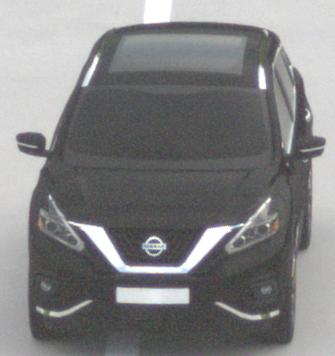
Make: Nissan
Model: Murano
Detailed model: Gen. 3 Z52
Model produced from: 2015
Doors: 5
Color: black
Road condition: dry road
Daytime: midday
Contrast: low contrast